Interaction volume radius: 10 \u00c5
Interaction volume height: 25 \u00c5
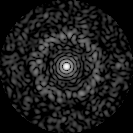
Disorder parameter: 0.8169